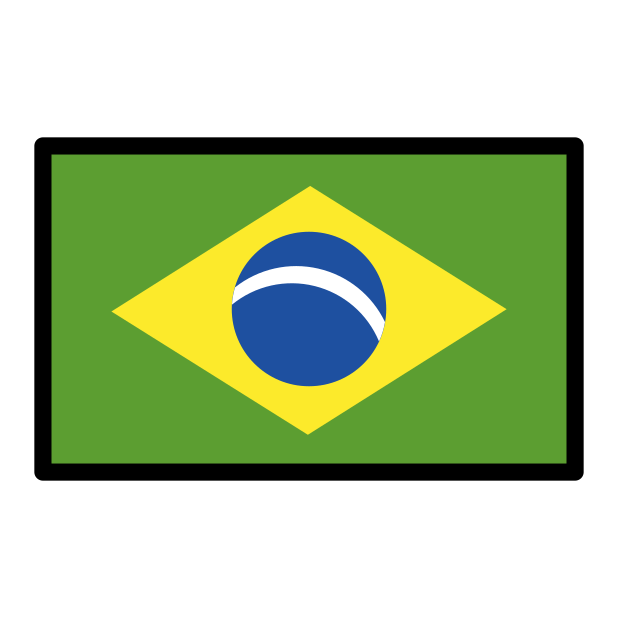
flag: Brazil